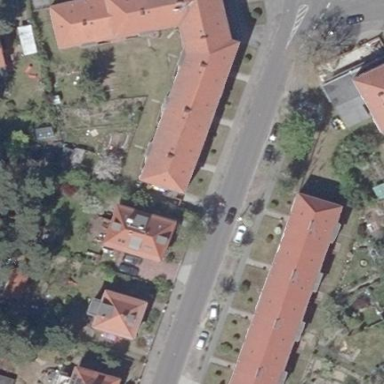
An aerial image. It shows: Hipped roof on residential building.